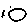
Label: circle